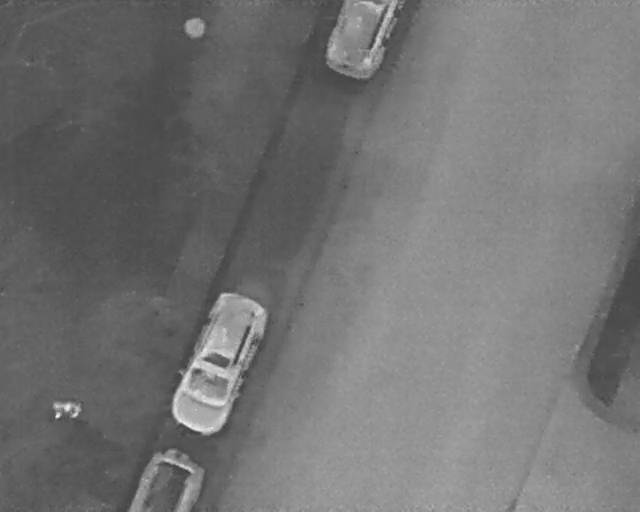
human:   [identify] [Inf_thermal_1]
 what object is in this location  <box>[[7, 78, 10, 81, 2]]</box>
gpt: <ref>1 medium person at the bottom left</ref>

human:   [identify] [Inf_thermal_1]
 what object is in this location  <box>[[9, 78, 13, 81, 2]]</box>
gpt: <ref>1 large person at the bottom left</ref>